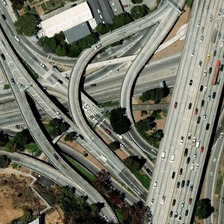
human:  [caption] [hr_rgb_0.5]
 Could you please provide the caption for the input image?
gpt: some green trees are near a viaduct .

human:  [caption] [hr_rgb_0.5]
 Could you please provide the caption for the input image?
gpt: some green trees are near a viaduct .

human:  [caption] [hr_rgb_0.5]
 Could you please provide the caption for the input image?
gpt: some green trees are near a viaduct .

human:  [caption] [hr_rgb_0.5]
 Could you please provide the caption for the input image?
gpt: some green trees are near a viaduct .

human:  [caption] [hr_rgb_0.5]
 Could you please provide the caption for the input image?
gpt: some green trees are near a viaduct .